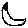
Label: moon